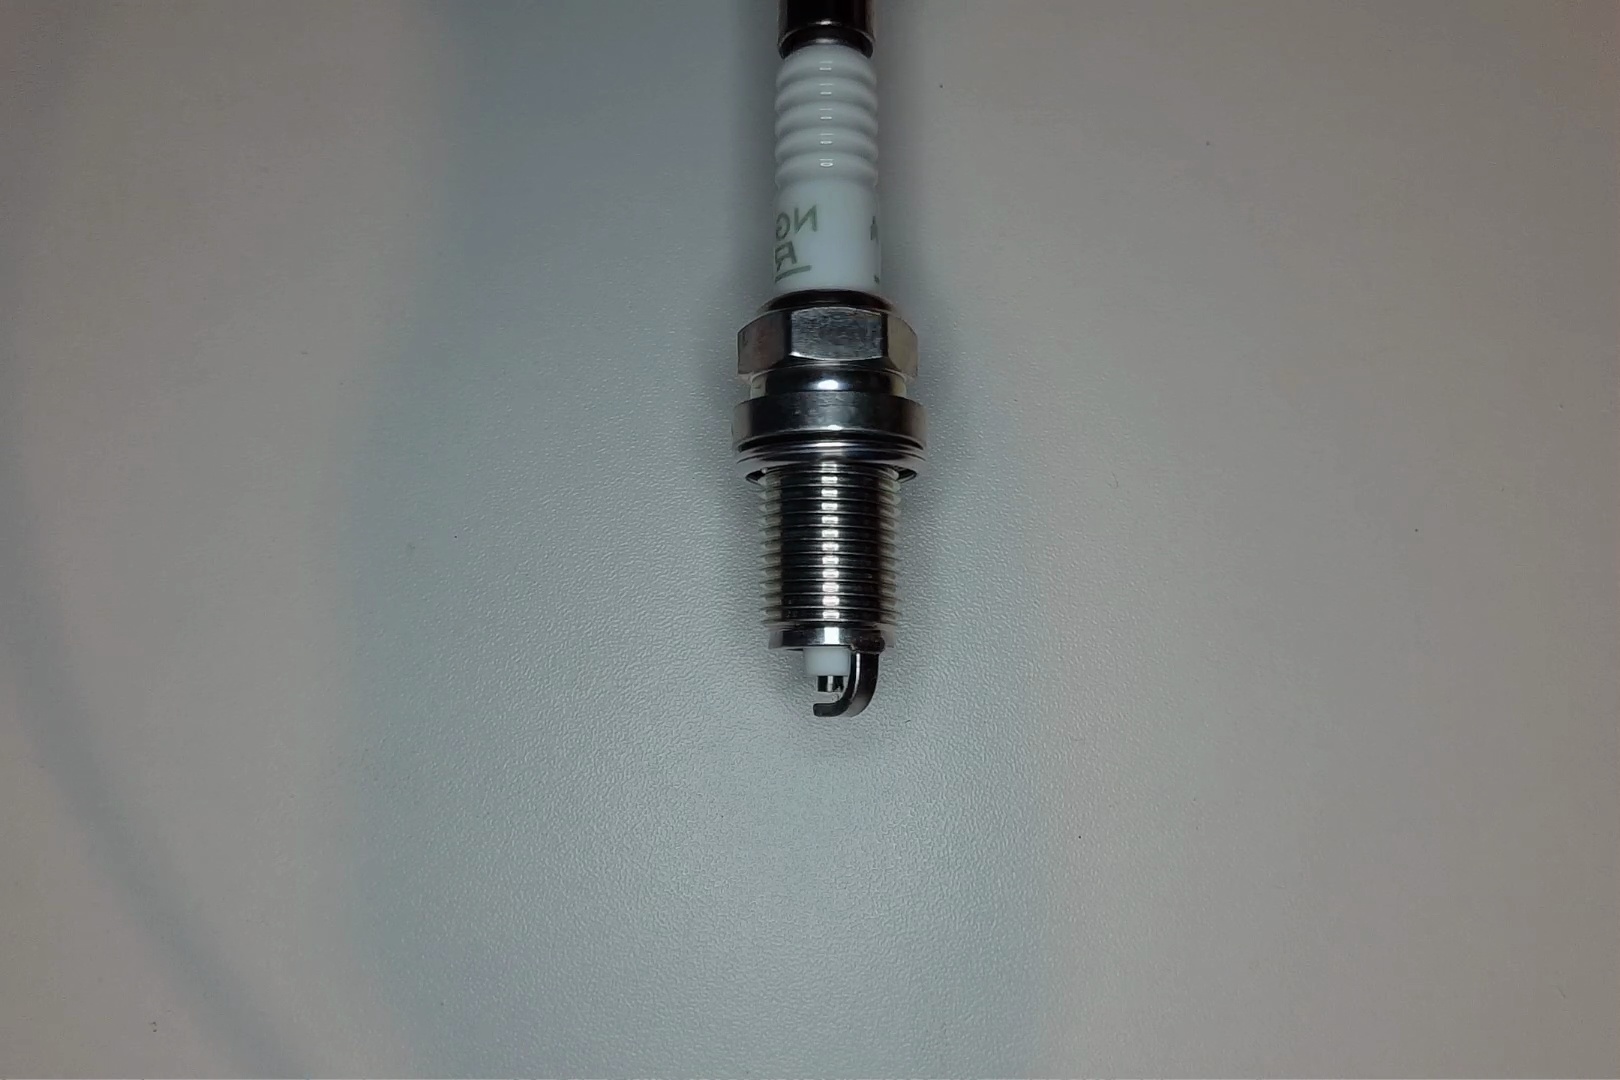
Label: normal